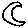
Label: moon